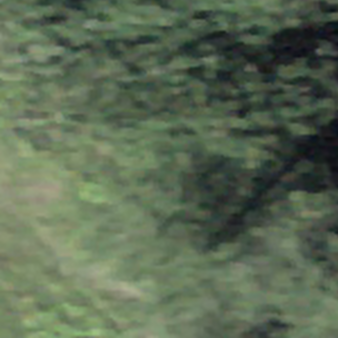
Label: other